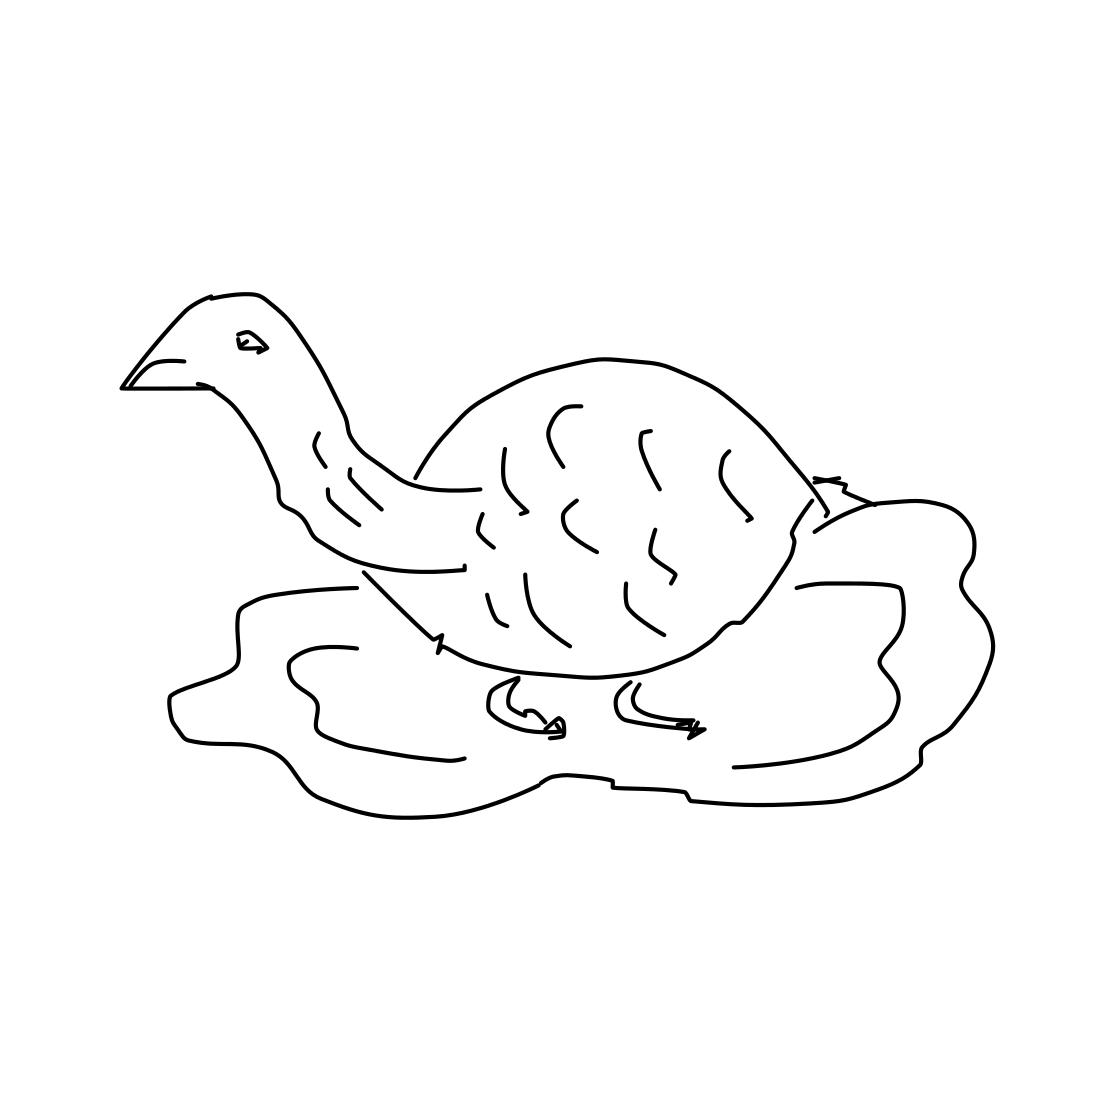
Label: duck